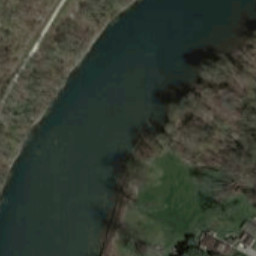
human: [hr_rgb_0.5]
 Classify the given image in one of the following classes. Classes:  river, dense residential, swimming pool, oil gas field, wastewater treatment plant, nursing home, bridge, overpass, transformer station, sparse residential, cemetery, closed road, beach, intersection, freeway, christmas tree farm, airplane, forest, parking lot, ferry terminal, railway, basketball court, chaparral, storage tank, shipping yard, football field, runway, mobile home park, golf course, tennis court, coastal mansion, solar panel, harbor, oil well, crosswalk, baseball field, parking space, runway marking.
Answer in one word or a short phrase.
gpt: river